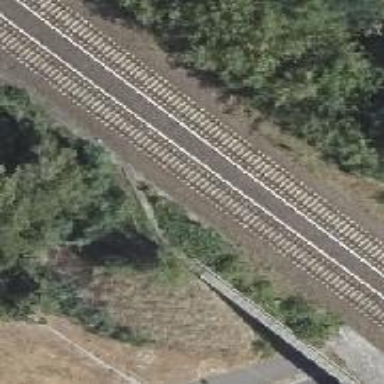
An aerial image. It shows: Railway milestone.